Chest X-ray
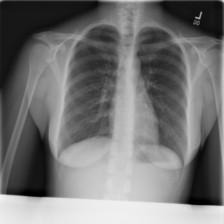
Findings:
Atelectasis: negative
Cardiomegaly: negative
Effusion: negative
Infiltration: negative
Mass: negative
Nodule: negative
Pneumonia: negative
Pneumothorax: negative
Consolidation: negative
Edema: negative
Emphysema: negative
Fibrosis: negative
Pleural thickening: negative
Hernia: negative